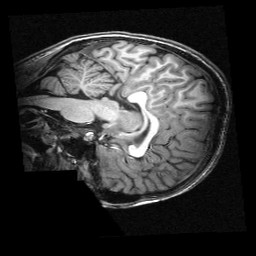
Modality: T1w
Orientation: sagittal
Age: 14
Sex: female
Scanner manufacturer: siemens
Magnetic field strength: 3 T
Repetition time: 2.3 s
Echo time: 0.00336 s